Question: I am trying to connect a webhook to the nhs website using ibm cloud functions and then output result to my watson assistant chatbot
'''
function main(params) {
const options = {
uri: "https://api.nhs.uk/conditions/coronavirus-covid-19/"+encodeURIComponent(params.query_topic)+"/?url=https://api.eu-gb.assistant.watson.cloud.ibm.com/instances/...",
json: true
}
return rp(options)
.then(res => {
return {text : res}
})
}
'''
the webhook is successful and it passes the parameters to return information from the correct page
I want the result to just show the main body of text not all the tags so starting from "The main symptoms of coronavirus (COVID-19) are:..."
This is the full output(unable to add images)
'''
"{"@context": "http://schema.org", "@type": "WebPage", "name": "Symptoms of coronavirus", "copyrightHolder": {"name": "Crown Copyright", "@type": "Organization"}, "license": "https://developer.api.nhs.uk/terms", "author": {"url": "https://www.nhs.uk", "logo": "https://www.nhs.uk/nhscwebservices/documents/logo1.jpg", "email": "nhswebsite.servicedesk@nhs.net", "@type": "Organization", "name": "NHS website"}, "about": {"@type": "WebPage", "name": "Symptoms of coronavirus"}, "description": "Find out about the main symptoms of coronavirus (COVID-19) and where to get medical advice if you think you have them.", "url": "https://www.nhs.uk/conditions/coronavirus-covid-19/symptoms/", "lastReviewed": ["2021-03-04T11:27:00+00:00", "2021-03-18T11:27:00+00:00"], "breadcrumb": {"@context": "http://schema.org", "@type": "BreadcrumbList", "itemListElement": [{"@type": "ListItem", "position": 0, "item": {"@id": "https://www.nhs.uk/conditions/", "name": "Health A to Z", "genre": "condition"}}, {"@type": "ListItem", "position": 1, "item": {"@id": "https://www.nhs.uk/conditions/coronavirus-covid-19/", "name": "Coronavirus (COVID-19)", "genre": "hub"}}, {"@type": "ListItem", "position": 2, "item": {"@id": "https://www.nhs.uk/conditions/coronavirus-covid-19/symptoms/", "name": "Symptoms of coronavirus", "genre": "guide"}}]}, "genre": "guide", "hasPart": [{"@type": "WebPageElement", "name": "symptoms", "url": "https://www.nhs.uk/conditions/coronavirus-covid-19/symptoms/#symptoms", "description": "The main symptoms of coronavirus (COVID-19) are a high temperature, a new, continuous cough and a loss or change to your sense of smell or taste.", "text": "<p>The main symptoms of coronavirus (COVID-19) are:</p><ul><li>a high temperature - this means you feel hot to touch on your chest or back (you do not need to measure your temperature)</li><li>a new, continuous cough - this means coughing a lot for more than an hour, or 3 or more coughing episodes in 24 hours (if you usually have a cough, it may be worse than usual)</li><li>a loss or change to your sense of smell or taste - this means you've noticed you cannot smell or taste anything, or things smell or taste different to normal</li></ul><p>If you have any of these symptoms, get a test to check if you have coronavirus and stay at home until you get your result.</p>", "title": ""}], "relatedLink": [{"@type": "LinkRole", "url": "https://www.nhs.uk/conditions/coronavirus-covid-19/", "name": "Coronavirus (COVID-19)", "linkRelationship": "Navigation", "position": 0}, {"@type": "LinkRole", "url": "https://www.nhs.uk/conditions/coronavirus-covid-19/symptoms/", "name": "Symptoms of coronavirus", "linkRelationship": "Navigation", "position": 1}, {"@type": "LinkRole", "url": "https://www.nhs.uk/conditions/coronavirus-covid-19/self-isolation-and-treatment/", "name": "Self-isolation and treating coronavirus symptoms", "linkRelationship": "Navigation", "position": 2}, {"@type": "LinkRole", "url": "https://www.nhs.uk/conditions/coronavirus-covid-19/testing-and-tracing/", "name": "Testing and tracing for coronavirus", "linkRelationship": "Navigation", "position": 3}, {"@type": "LinkRole", "url": "https://www.nhs.uk/conditions/coronavirus-covid-19/people-at-higher-risk/", "name": "People at higher risk from coronavirus", "linkRelationship": "Navigation", "position": 4}, {"@type": "LinkRole", "url": "https://www.nhs.uk/conditions/coronavirus-covid-19/social-distancing/", "name": "Social distancing and changes to everyday life", "linkRelationship": "Navigation", "position": 5}, {"@type": "LinkRole", "url": "https://www.nhs.uk/conditions/coronavirus-covid-19/research/", "name": "Take part in coronavirus research", "linkRelationship": "Navigation", "position": 6}, {"@type": "LinkRole", "url": "https://www.nhs.uk/conditions/coronavirus-covid-19/coronavirus-vaccination/", "name": "Coronavirus vaccination", "linkRelationship": "Navigation", "position": 7}, {"@type": "LinkRole", "url": "https://www.nhs.uk/conditions/coronavirus-covid-19/long-term-effects-of-coronavirus-long-covid/", "name": "Long-term effects of coronavirus (long COVID)", "linkRelationship": "Navigation", "position": 8}], "mainEntityOfPage": [{"identifier": "0", "name": "section heading", "position": 0, "@type": "WebPageElement", "headline": "", "text": "", "mainEntityOfPage": [{"position": 0, "identifier": "1", "text": "<p>If you have any of the main symptoms of coronavirus (COVID-19), get a test as soon as possible. Stay at home until you get the result.</p><h2><b>Main symptoms</b></h2><p>The main symptoms of coronavirus are:</p><ul><li><b>a high temperature</b> - this means you feel hot to touch on your chest or back (you do not need to measure your temperature)</li><li><b>a new, continuous cough</b> - this means coughing a lot for more than an hour, or 3 or more coughing episodes in 24 hours (if you usually have a cough, it may be worse than usual)</li><li><b>a loss or change to your sense of smell or taste</b> - this means you&#x27;ve noticed you cannot smell or taste anything, or things smell or taste different to normal</li></ul><p>Most people with coronavirus have at least 1 of these symptoms.</p><h2>What to do if you have symptoms</h2><p>If you have any of the main symptoms of coronavirus:</p><ol><li>Get a test to check if you have coronavirus as soon as possible.</li><li>You and anyone you live with should stay at home and not have visitors until you get your test result - only leave your home to have a test.</li></ol><p>Anyone in your support bubble should also stay at home if you have been in close contact with them since your symptoms started or during the 48 hours before they started.</p>", "@type": "WebPageElement", "name": "markdown"}, {"position": 1, "@type": "WebPageElement", "name": "Find a service", "identifier": "2", "text": "<p><a href="https://www.gov.uk/get-coronavirus-test">Get a test to check if you have coronavirus on GOV.UK</a></p>
"}, {"position": 3, "@type": "WebPageElement", "name": "urgent", "identifier": "5", "text": "<h2>Use the NHS 111 online coronavirus service if:</h2><div class="block-richtext"><ul><li>you&#x27;re worried about your symptoms</li><li>you&#x27;re not sure what to do</li></ul></div>
<div class="block-action_link"><div class="nhsuk-action-link">
<a class="nhsuk-action-link__link" href="https://111.nhs.uk/covid-19/" >
<svg class="nhsuk-icon nhsuk-icon__arrow-right-circle" xmlns="http://www.w3.org/2000/svg" viewBox="0 0 24 24" aria-hidden="true">
<path d="M0 0h24v24H0z" fill="none"></path>
<path d="M12 2a10 10 0 0 0-9.95 9h11.64L9.74 7.05a1 1 0 0 1 1.41-1.41l5.66 5.65a1 1 0 0 1 0 1.42l-5.66 5.65a1 1 0 0 1-1.41 0 1 1 0 0 1 0-1.41L13.69 13H2.05A10 10 0 1 0 12 2z"></path>
</svg>
<span class="nhsuk-action-link__text">Use the NHS 111 online coronavirus service</span>
</a>
</div>
</div>
<div class="block-richtext"><p>Call 111 if you cannot get help online. Do not go to places like a GP surgery, hospital or pharmacy.</p></div>"}]}, {"identifier": "0", "name": "section heading", "position": 1, "@type": "WebPageElement", "headline": "", "text": "", "mainEntityOfPage": [{"position": 0, "@type": "WebPageElement", "name": "Callout", "identifier": "4", "text": "<h2>Babies and children</h2><p>Call 111 if you&#x27;re worried about a baby or child under 5.</p><p>If your child seems very unwell, is getting worse or you think there&#x27;s something seriously wrong, call 999.</p><p>Do not delay getting help if you&#x27;re worried. Trust your instincts.</p><p>Get more advice about <a href="/conditions/coronavirus-covid-19/symptoms/coronavirus-in-children/">coronavirus in children</a>.</p>"}]}], "dateModified": "2021-03-04T20:52:05+00:00"}"
'''
I have read through IBM Watson documentation, NHS API documentation and browsed through Stack Overflow, but couldn't find anything to help me.

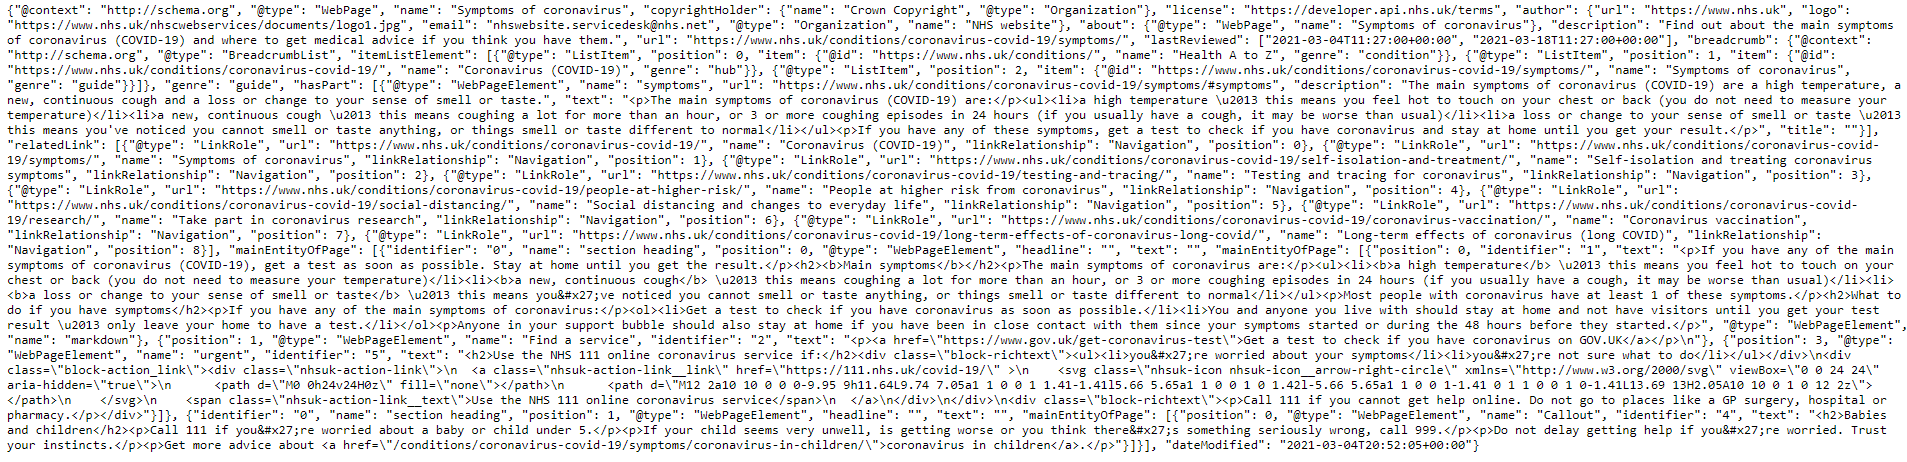
Answer: How are you displaying the response now? Just $webhook_response_1?
If so, then I think <URL> will help.
About half way down there's a table with two columns: condition and response. <URL>
It says that if you make your condition $webhook_response_1 then your response would be something like this: Your words in Spanish: <? $webhook_result_1.translations[0].translation ?>.
Obviously, change the static text to what you're looking for and change the properties to match what your own JSON is returning.
EDIT:
Based on your comments you are trying to display the data with this: '$webhook_result_1.text.mainEntityOfPage[9].text'
However, based on the format of your json you would actually need to use '$webhook_result_1.mainEntityOfPage[0].mainEntityOfPage[0].text'